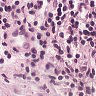
Metastatic tissue present: no